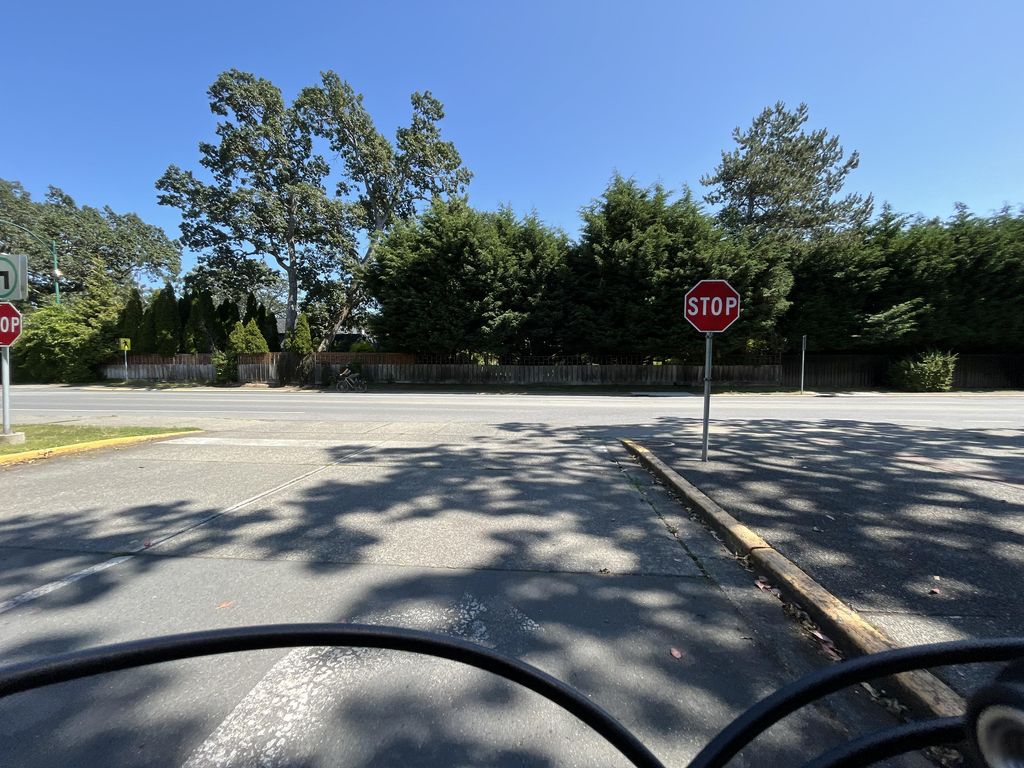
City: victoria